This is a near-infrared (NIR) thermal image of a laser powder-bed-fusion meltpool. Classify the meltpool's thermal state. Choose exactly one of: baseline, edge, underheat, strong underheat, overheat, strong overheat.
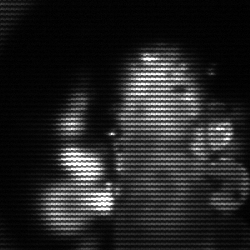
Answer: strong underheat